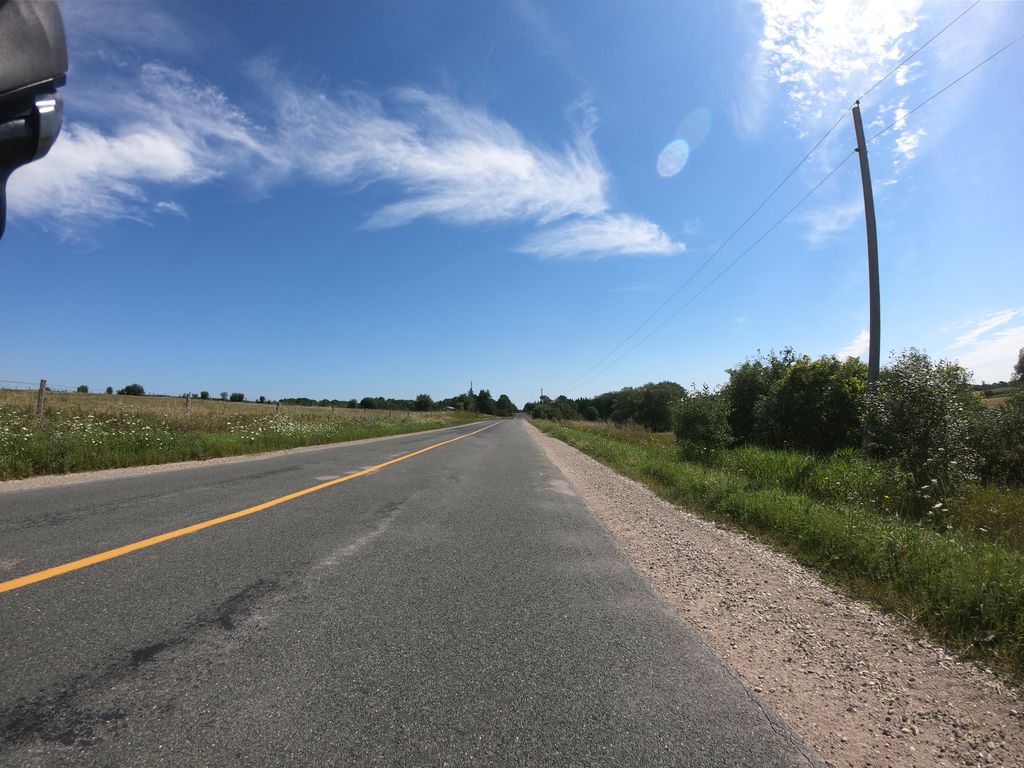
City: kitchener-waterloo